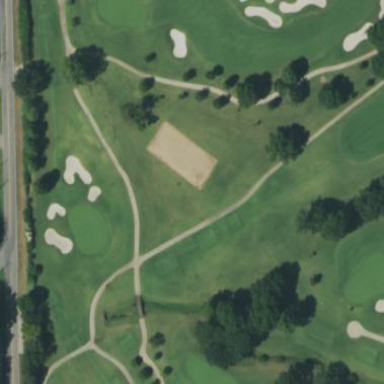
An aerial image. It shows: Area of rough grass used for golf.